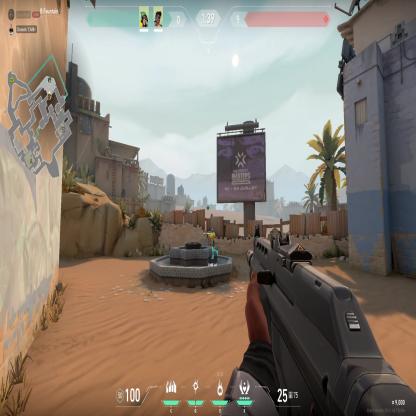
Label: teammate